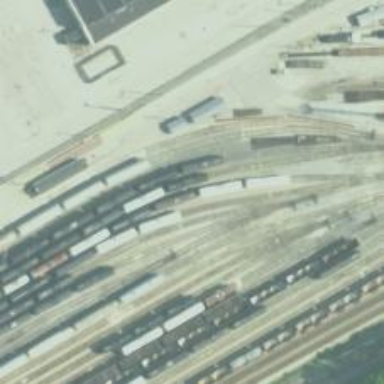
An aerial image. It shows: Railway yard used for servicing trains.